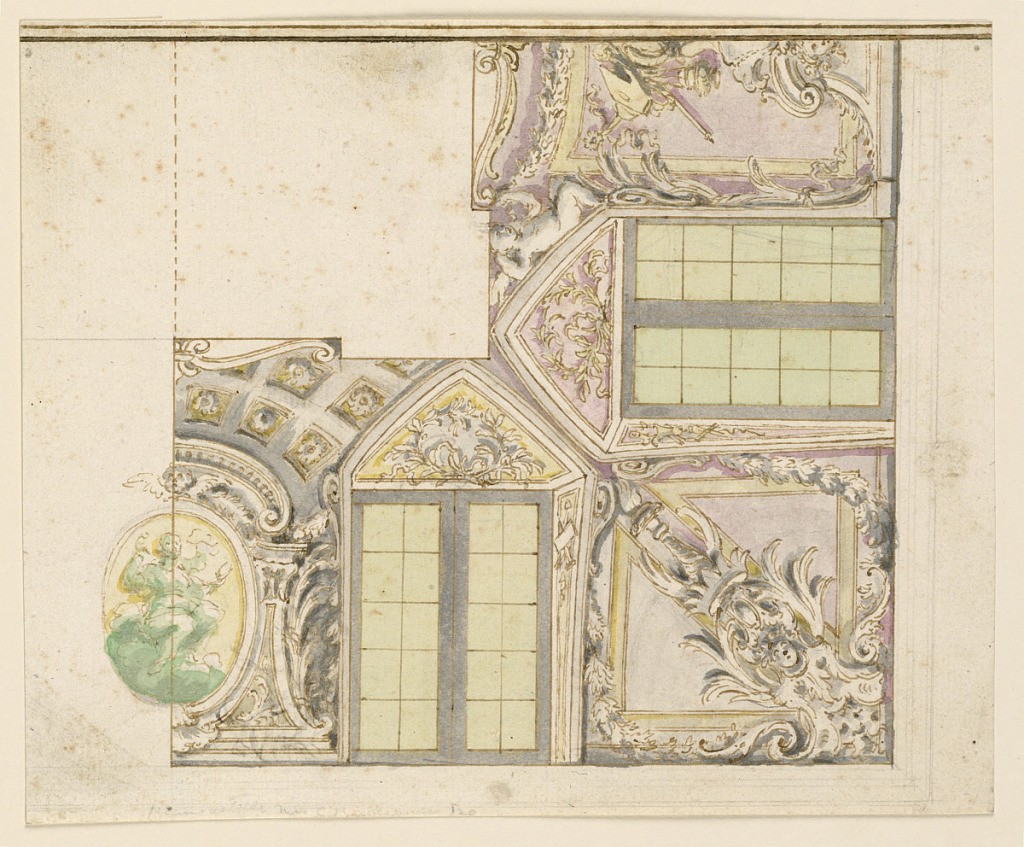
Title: Painted Ceiling of a Chapel
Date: ca. 1750
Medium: Pen and ink, brush and wash on paper
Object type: Drawing
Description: The wall is decorated with a dado and with a landscape and a seascape; the former is visible through a gallery, the latter from a loggia. The ceiling shows a view of a sky, framed by balustrades.